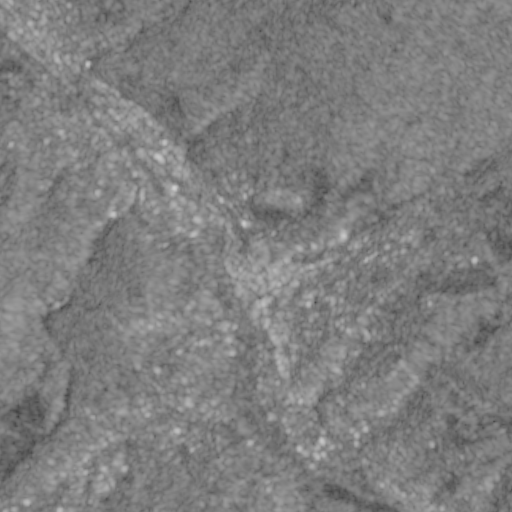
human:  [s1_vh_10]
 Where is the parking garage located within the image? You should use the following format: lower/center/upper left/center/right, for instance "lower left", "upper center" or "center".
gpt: The parking garage is located in the lower center of the image.
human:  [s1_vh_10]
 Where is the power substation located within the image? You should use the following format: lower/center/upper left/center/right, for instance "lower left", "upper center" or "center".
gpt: The power substation is located in the lower right of the image.
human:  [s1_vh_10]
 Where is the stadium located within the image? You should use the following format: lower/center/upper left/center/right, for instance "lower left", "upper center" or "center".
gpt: The stadium is located in the upper left of the image.
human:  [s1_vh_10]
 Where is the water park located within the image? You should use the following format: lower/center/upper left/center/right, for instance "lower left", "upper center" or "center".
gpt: The water park is located in the upper left of the image.
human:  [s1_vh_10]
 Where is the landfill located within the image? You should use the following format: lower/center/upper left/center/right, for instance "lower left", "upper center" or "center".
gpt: There is no landfill in the image.

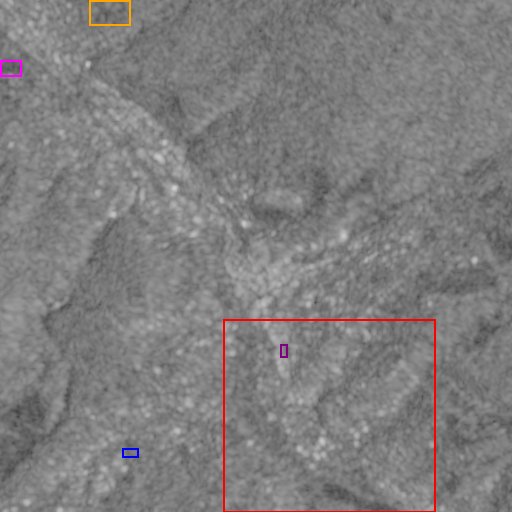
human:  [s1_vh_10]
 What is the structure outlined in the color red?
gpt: The structure outlined in red is a park.
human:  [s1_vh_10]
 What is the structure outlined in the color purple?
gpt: The structure outlined in purple is a parking garage.
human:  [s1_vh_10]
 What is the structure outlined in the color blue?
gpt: The structure outlined in blue is a parking lot.
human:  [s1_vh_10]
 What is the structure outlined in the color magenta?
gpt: The structure outlined in magenta is a stadium.
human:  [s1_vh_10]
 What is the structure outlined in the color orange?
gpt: The structure outlined in orange is a water park.
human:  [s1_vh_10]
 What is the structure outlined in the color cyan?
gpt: There is no cyan outline.